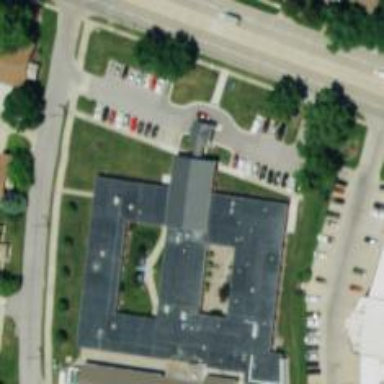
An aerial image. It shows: Hospital providing healthcare services.